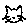
Label: cat